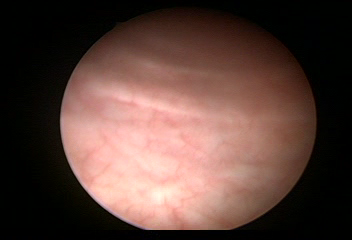
Modality: WLC
Class: Normal mucosa
Bladder cancer association: No